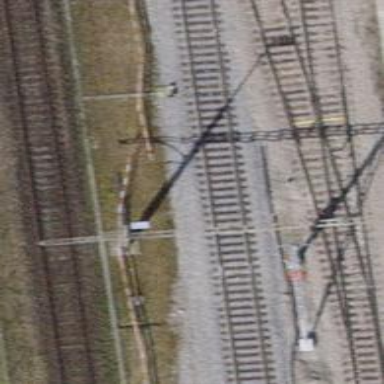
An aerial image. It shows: Railway switch.